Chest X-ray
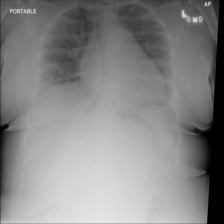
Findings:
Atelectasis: negative
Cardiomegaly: positive
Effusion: negative
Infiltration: negative
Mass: negative
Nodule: negative
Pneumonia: negative
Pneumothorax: negative
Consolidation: negative
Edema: negative
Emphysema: negative
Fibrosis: negative
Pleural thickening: negative
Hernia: negative